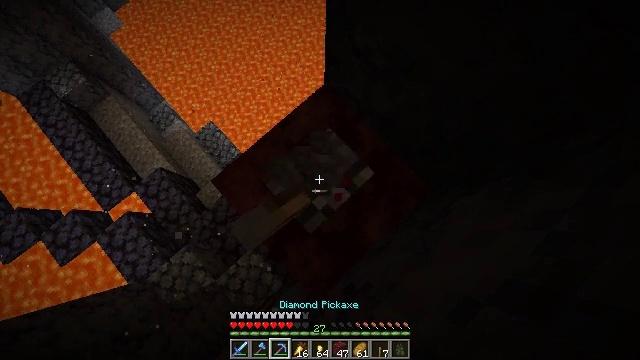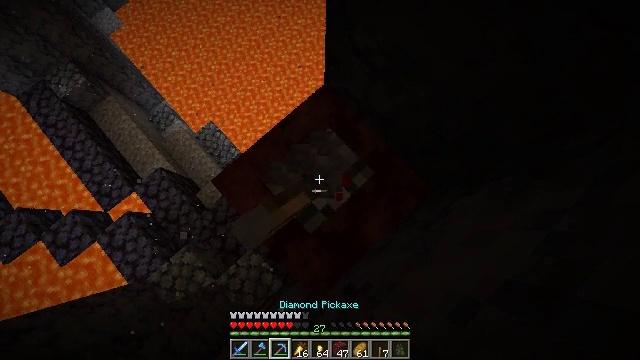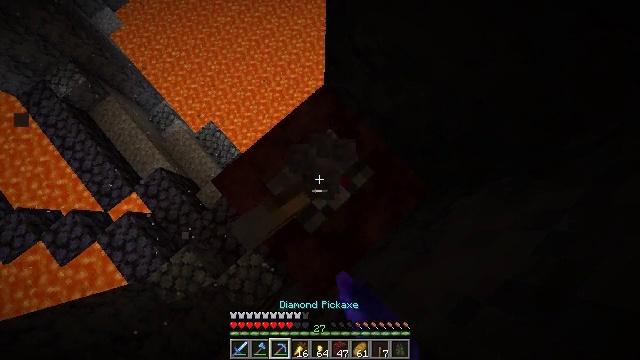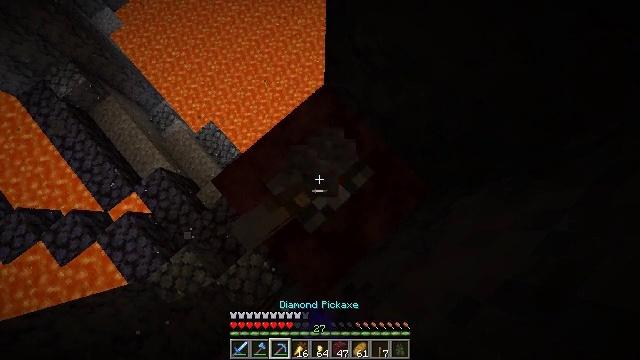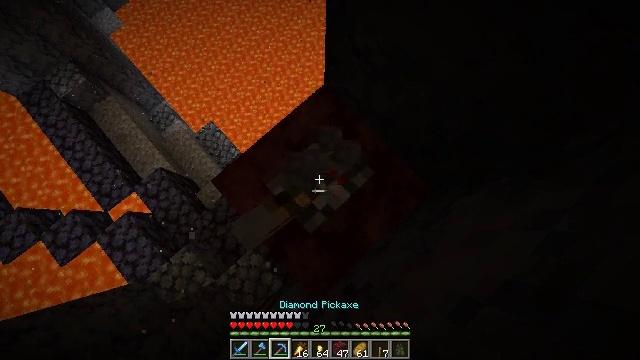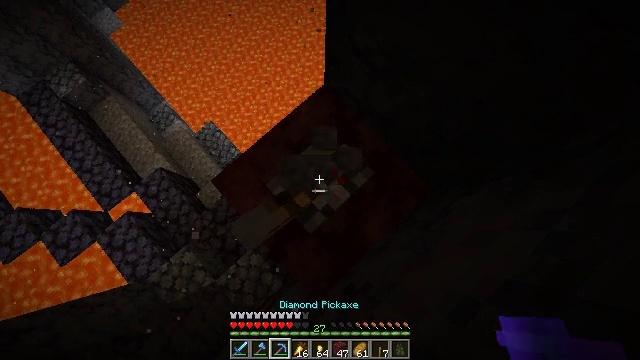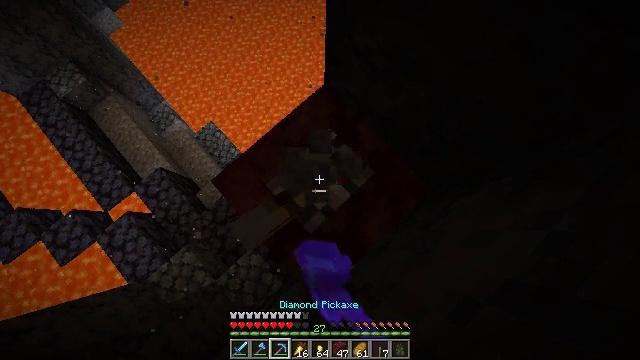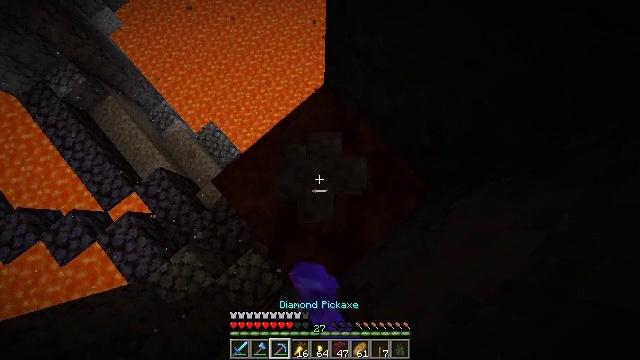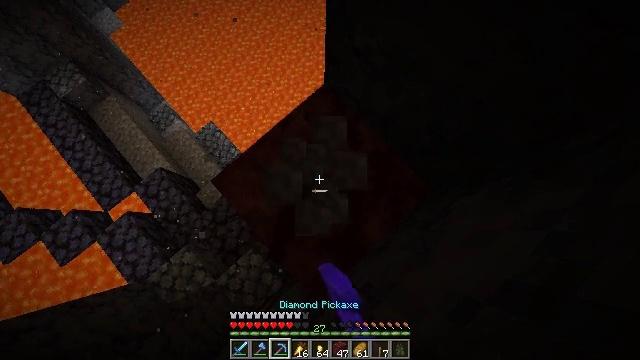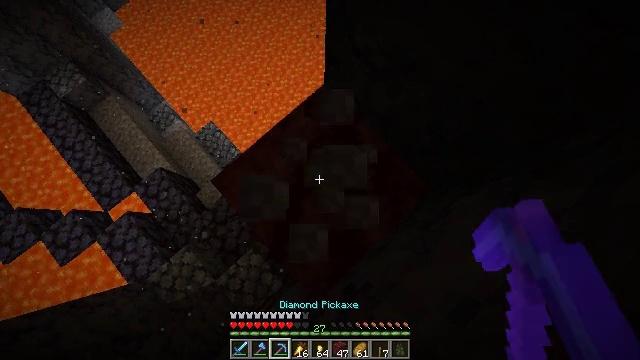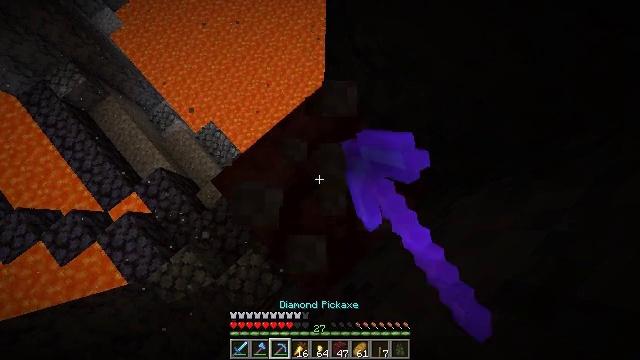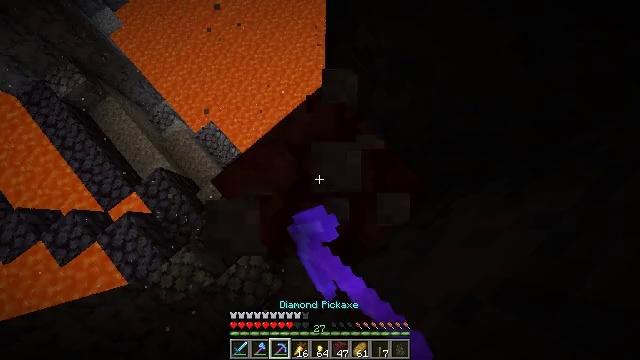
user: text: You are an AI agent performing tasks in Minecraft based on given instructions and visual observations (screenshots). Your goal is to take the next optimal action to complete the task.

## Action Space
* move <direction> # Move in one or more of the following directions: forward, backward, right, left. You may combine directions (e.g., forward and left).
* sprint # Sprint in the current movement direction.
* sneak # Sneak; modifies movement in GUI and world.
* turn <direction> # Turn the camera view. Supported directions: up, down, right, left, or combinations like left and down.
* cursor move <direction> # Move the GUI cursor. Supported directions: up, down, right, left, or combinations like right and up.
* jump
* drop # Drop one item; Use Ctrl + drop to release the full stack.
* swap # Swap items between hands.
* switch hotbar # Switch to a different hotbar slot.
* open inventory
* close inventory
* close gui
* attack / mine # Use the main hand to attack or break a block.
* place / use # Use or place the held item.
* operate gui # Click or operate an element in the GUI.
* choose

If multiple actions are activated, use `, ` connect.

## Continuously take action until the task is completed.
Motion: motion action
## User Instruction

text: Mine block lever.
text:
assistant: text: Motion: attack / mine
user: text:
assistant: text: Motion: attack / mine
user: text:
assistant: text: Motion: attack / mine
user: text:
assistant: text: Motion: attack / mine
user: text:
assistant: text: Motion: attack / mine
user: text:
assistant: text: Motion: attack / mine
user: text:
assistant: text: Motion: attack / mine
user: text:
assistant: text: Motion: attack / mine
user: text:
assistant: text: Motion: attack / mine
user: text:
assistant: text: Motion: attack / mine
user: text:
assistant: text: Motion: attack / mine
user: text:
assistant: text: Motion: attack / mine